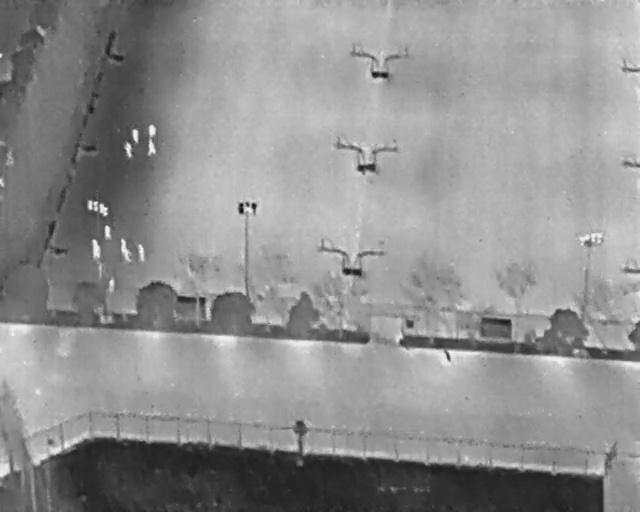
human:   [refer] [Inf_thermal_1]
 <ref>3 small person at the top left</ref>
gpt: <box>[[22, 28, 24, 29, 2], [22, 24, 24, 26, 2], [19, 25, 22, 27, 2]]</box>

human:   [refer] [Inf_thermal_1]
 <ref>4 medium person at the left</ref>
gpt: <box>[[15, 44, 17, 46, 2], [13, 47, 16, 49, 2], [16, 54, 18, 56, 9], [20, 48, 23, 50, 173]]</box>

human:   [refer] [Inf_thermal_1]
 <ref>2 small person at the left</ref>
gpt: <box>[[17, 46, 20, 48, 2], [18, 49, 21, 51, 162]]</box>